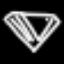
Label: diamond